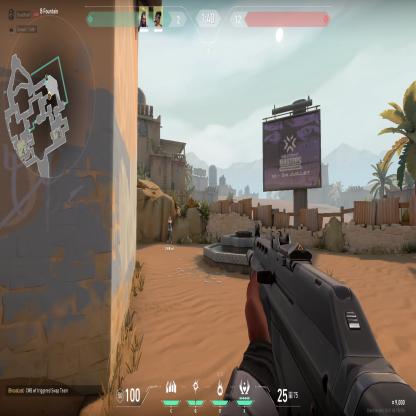
Label: teammate